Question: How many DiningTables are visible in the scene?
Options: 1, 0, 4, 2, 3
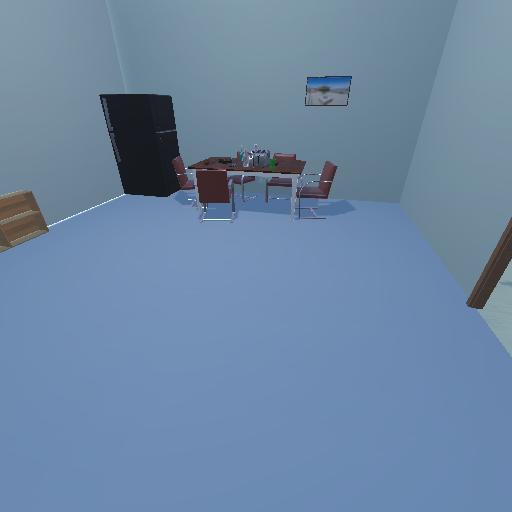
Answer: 1